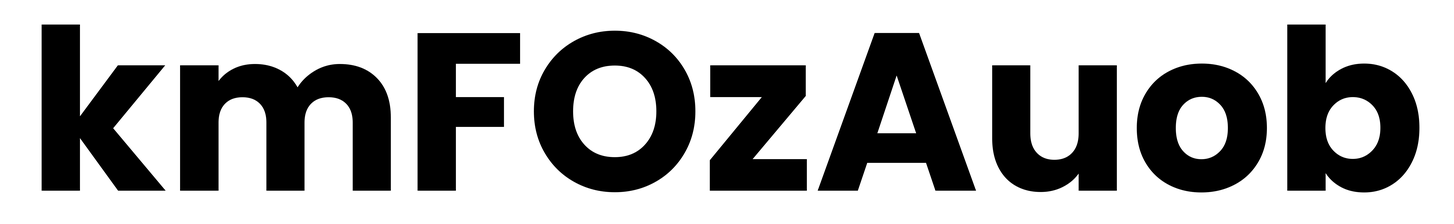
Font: Poppins-Bold